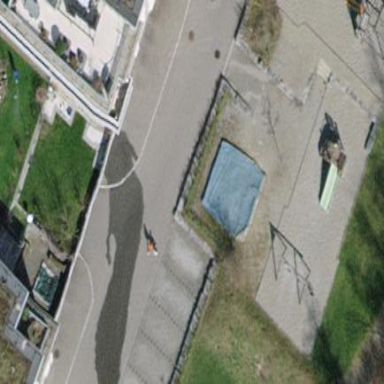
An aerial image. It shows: Playground area for leisure land.